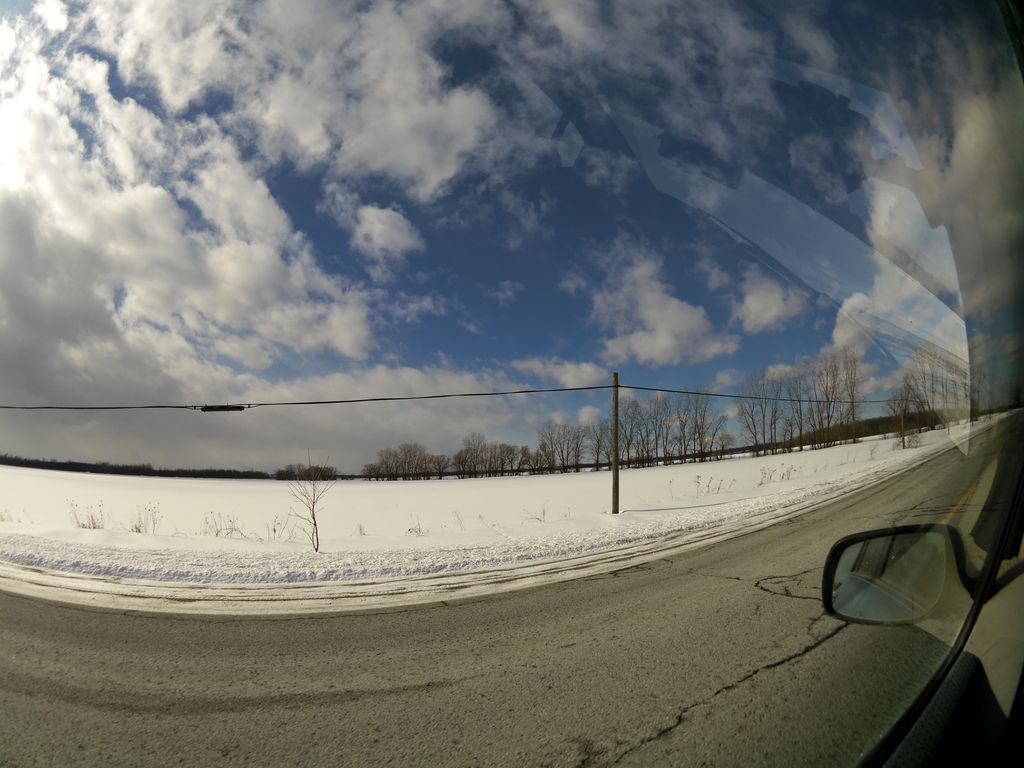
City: ottawa-gatineau